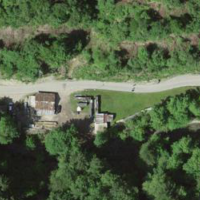
EUNIS habitat code: 44
Species observed at this site:
Motacilla cinerea
Erithacus rubecula
Hirundo rustica
Milvus milvus
Salvia glutinosa
Phoenicurus ochruros
Buteo buteo
Falco tinnunculus
Sylvia atricapilla
Turdus merula